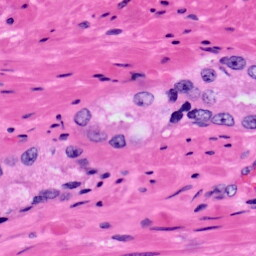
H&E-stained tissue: Prostate